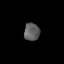
Tissue: skin
Cell type: Fibroblasts
Senescence score: 0.674
Nuclear area (px): 262
Mean DAPI intensity: 96.046